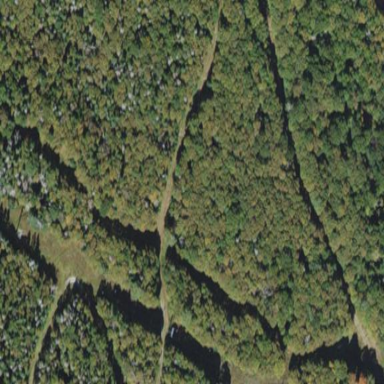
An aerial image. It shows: Woodland area covered with trees.